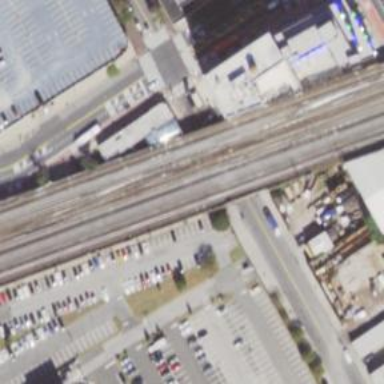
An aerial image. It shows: Bridge over electrified railway tracks.